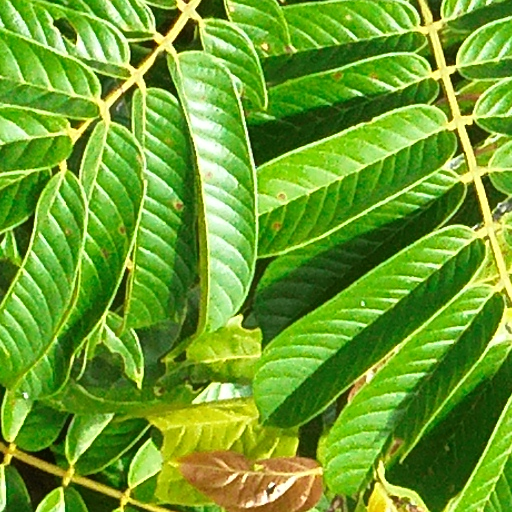
Species: Tachigali panamensis
GBIF accepted scientific name: Tachigali panamensis
Crown area (m\u00b2): 120.41